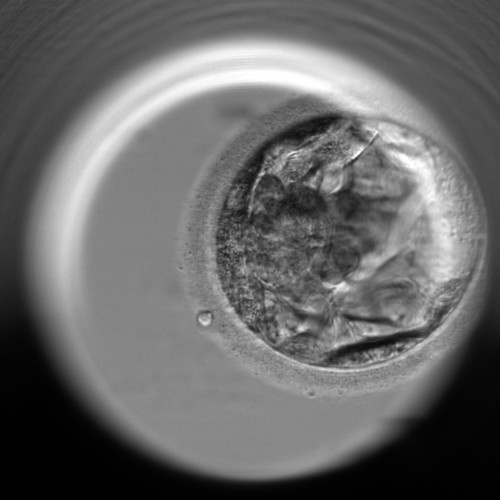
Embryo quality: poor